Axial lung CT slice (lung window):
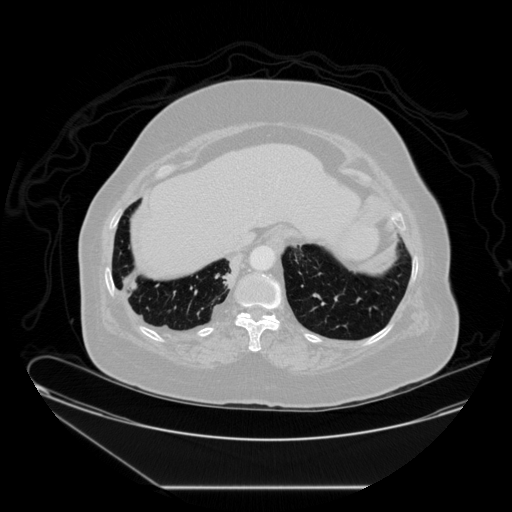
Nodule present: no